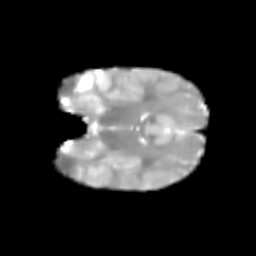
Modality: T2w
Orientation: coronal
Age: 6
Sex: male
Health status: healthy